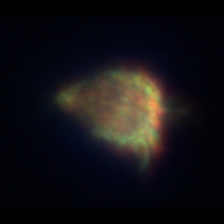
Taxon: Ciliates
Group: Other